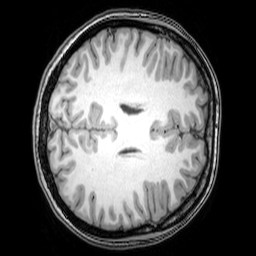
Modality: T1w
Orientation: axial
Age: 20
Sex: female
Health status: healthy
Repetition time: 0.081 s
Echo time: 0.037 s